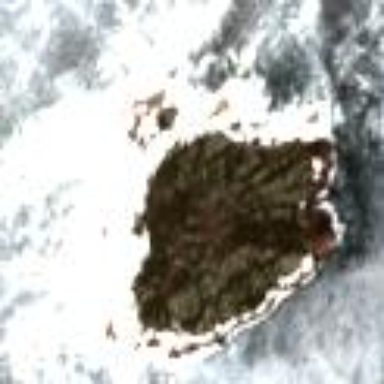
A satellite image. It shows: Island in the natural setting.